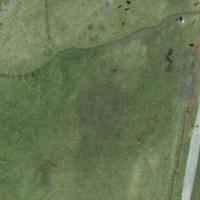
EUNIS habitat code: 26
Species observed at this site:
Dactylorhiza majalis